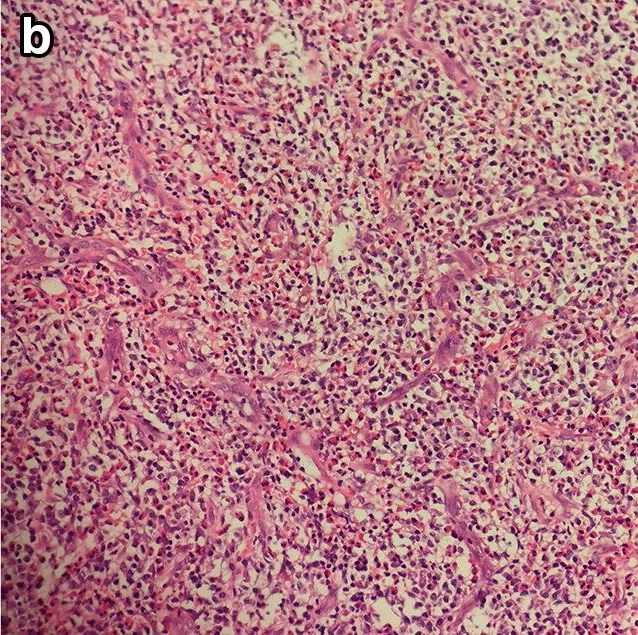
Histological features of excisional biopsy demonstrating eosinophilic infiltration. B; Same lymph node. Diffuse eosinophilia with capillary hyperplasia. (H&E stain, x100).
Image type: pathology (h&e)